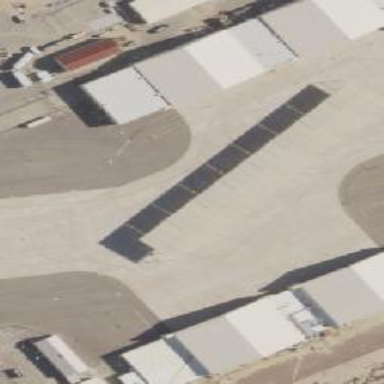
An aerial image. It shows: Apron at the airport.